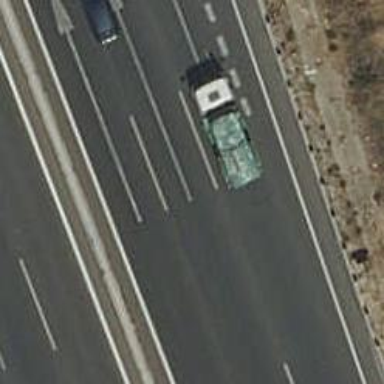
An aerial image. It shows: Motorway.